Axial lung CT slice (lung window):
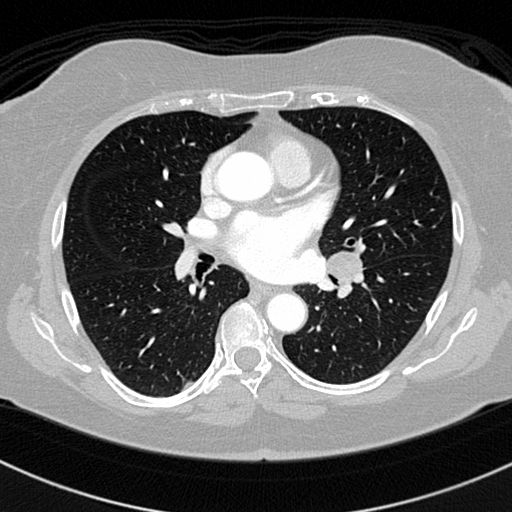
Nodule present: no